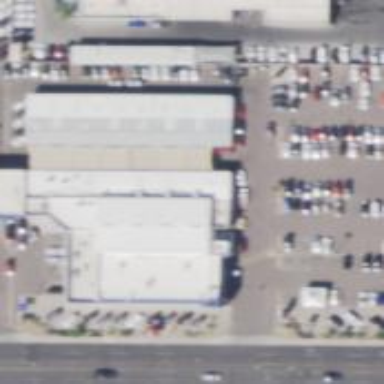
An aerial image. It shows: Building housing car shop.